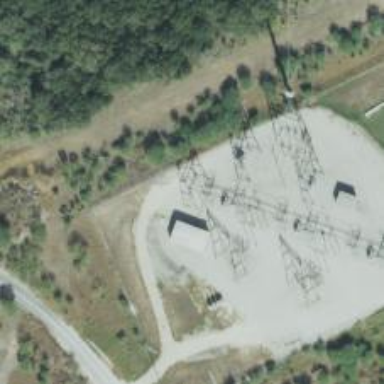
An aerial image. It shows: Power tower.